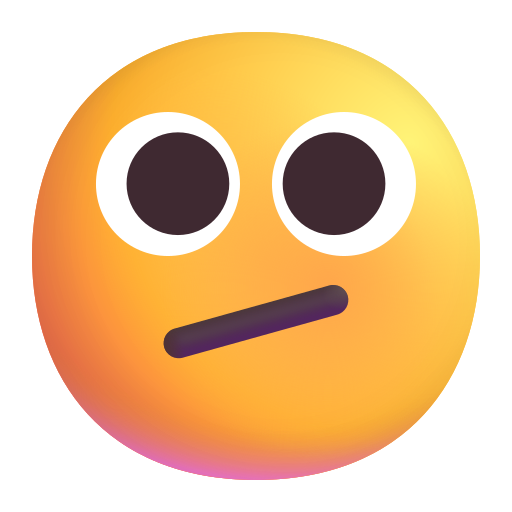
face with diagonal mouth color